Question: Can I validate a form on button click without submitting the whole form using validate plugin of jquery <URL>
this plugin works great with the form validation but actually i want to check whether text written inside a text box is an email or not and if it is an email then I have to check whether it is in my database or not if it is in my database it will give user to submit the form otherwise disable the button right now I am using validate plugin as like this:
'''
$('#child1Email').blur(function(){
var result=$('#frmAddChild').validate();
alert(result);
//if(result)
//Ajax call to my servlet
//else
//Message box showing wrong email and disabling the submit button
});
'''
P.S I kept the of the with :: as so that it will be validated as an email
'''
<form name='frmAddChild' id='frmAddChild' action='addChild' method='post'>
.
.
.
.
.
<input type="text" name="child1Email" id="child1Email" class='email'/>
.
.
.
.
.
</form>
'''
But when I the result It shows
Thanks in advance
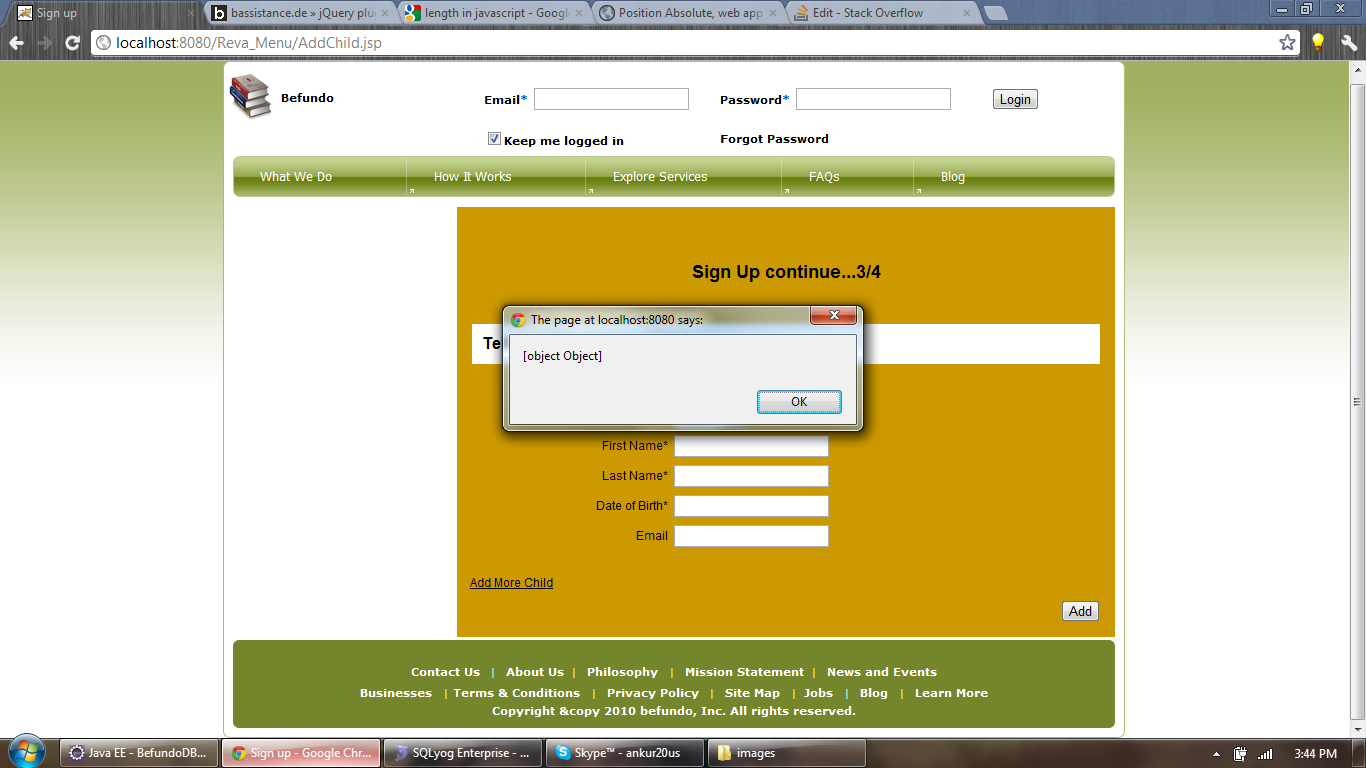
Answer: Instead of doing the magic in a new code block, you can easily create rule.
something like this:
'''
<input type="text"
name="child1Email"
id="child1Email"
class="email"
/>
'''
using the jQuery Validation Plugin, you can write the custom code as:
'''
$("form").validate({
rules: {
child1Email: {
required: true,
remote: "validate-email.jsp"
}
},
messages: {
child1Email: "Email is correct."
},
submitHandler: function() {
alert("Correct email!");
},
success: function(label) {
label.addClass("valid").text("Valid email!")
},
onkeyup: false
});
'''
the 'remote' option will send you a 'GET' request in this format:
'''
validate-email.jsp?child1Email=abc%40domain.com
'''
where you send back 'true' or 'false' depending what will you want to react.
, you can always call the validation yourself, like:
'''
$("form").submit(function() {
if($("form").valid()) {
alert('valid form');
return true; // submit automatically
}
else {
alert('form is not valid');
}
return false; // no need to submit automatically
});
'''